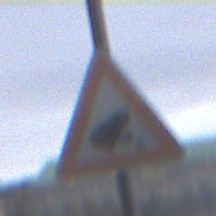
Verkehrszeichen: AmphibienwanderungLinks
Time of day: MorningAfternoon
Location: Outdoor (Urban)
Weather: Overcast
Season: NotSpecified
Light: Natural